Interaction volume radius: 10 \u00c5
Interaction volume height: 30 \u00c5
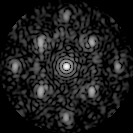
Disorder parameter: 0.437